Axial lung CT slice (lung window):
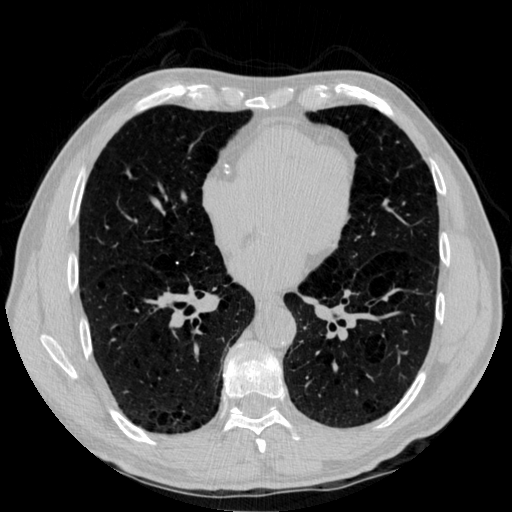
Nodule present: no